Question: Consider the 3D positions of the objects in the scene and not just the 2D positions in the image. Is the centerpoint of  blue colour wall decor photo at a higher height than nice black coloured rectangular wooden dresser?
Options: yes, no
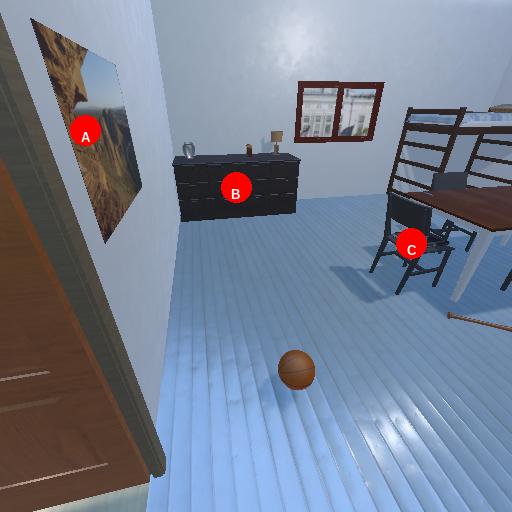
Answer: yes